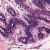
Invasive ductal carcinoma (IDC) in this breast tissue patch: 0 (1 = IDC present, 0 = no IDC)